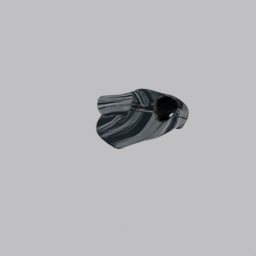
Label: people